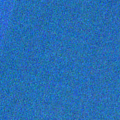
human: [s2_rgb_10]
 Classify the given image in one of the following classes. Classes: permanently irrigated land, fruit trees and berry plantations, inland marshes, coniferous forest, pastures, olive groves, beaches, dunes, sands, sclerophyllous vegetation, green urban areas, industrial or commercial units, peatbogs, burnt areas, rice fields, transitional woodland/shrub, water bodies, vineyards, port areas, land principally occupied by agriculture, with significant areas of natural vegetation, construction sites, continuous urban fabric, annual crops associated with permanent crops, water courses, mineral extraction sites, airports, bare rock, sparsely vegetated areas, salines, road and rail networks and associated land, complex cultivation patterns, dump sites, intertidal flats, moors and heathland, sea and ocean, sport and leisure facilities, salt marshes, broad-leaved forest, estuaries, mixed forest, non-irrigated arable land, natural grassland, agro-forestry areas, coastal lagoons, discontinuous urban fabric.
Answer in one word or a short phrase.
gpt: sea and ocean